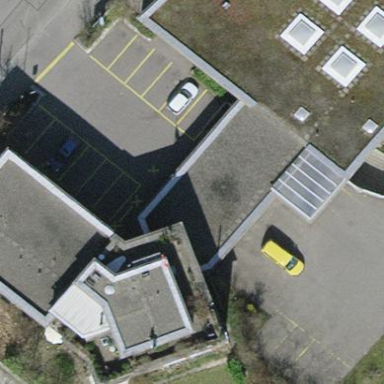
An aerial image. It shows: Parking area with surface.